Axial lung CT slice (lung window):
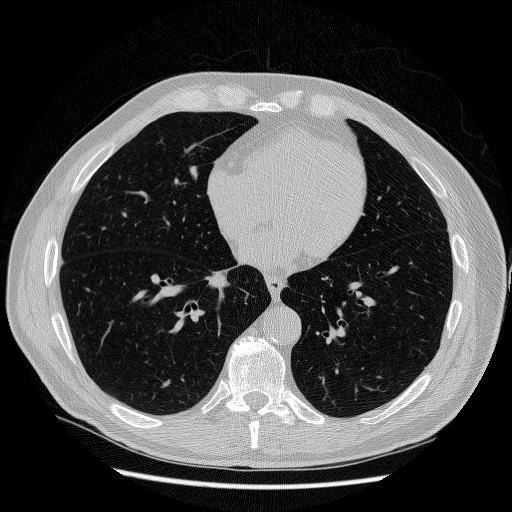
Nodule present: no